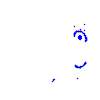
Particle: kaon